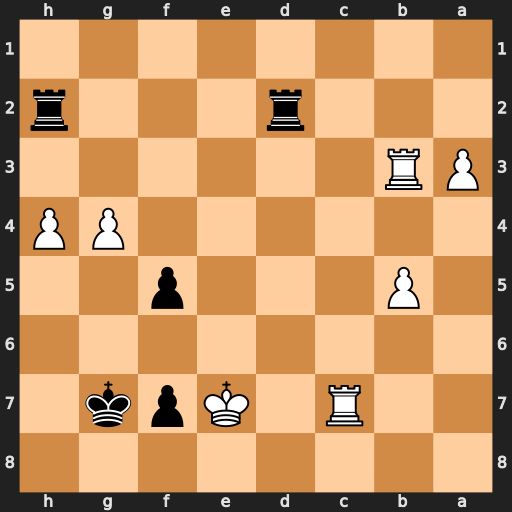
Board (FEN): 8/2R1Kpk1/8/1P3p2/6PP/PR6/3r3r/8
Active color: b
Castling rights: -
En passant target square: -
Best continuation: Rhe2+ Re3 Rxe3#